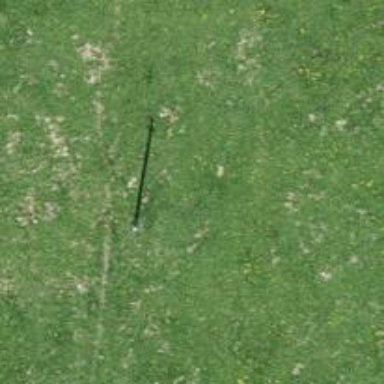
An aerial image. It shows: Power pole.